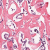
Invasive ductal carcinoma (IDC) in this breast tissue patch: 1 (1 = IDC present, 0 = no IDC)